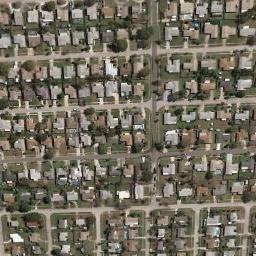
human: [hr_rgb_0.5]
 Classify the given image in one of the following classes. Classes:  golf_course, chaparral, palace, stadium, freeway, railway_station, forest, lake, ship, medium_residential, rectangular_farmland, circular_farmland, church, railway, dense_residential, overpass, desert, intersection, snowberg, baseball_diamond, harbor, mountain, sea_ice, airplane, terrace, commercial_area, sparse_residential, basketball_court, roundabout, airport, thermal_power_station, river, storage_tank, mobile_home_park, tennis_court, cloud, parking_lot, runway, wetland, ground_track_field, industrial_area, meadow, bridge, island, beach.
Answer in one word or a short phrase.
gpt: dense_residential